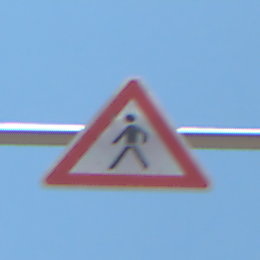
Verkehrszeichen: FussgaengerRechts
Umgebung: Outdoor, Nature
Tageszeit: Midday
Wetter: Clear
Licht: Natural
Jahreszeit: NotSpecified
Kontrast: HighContrast